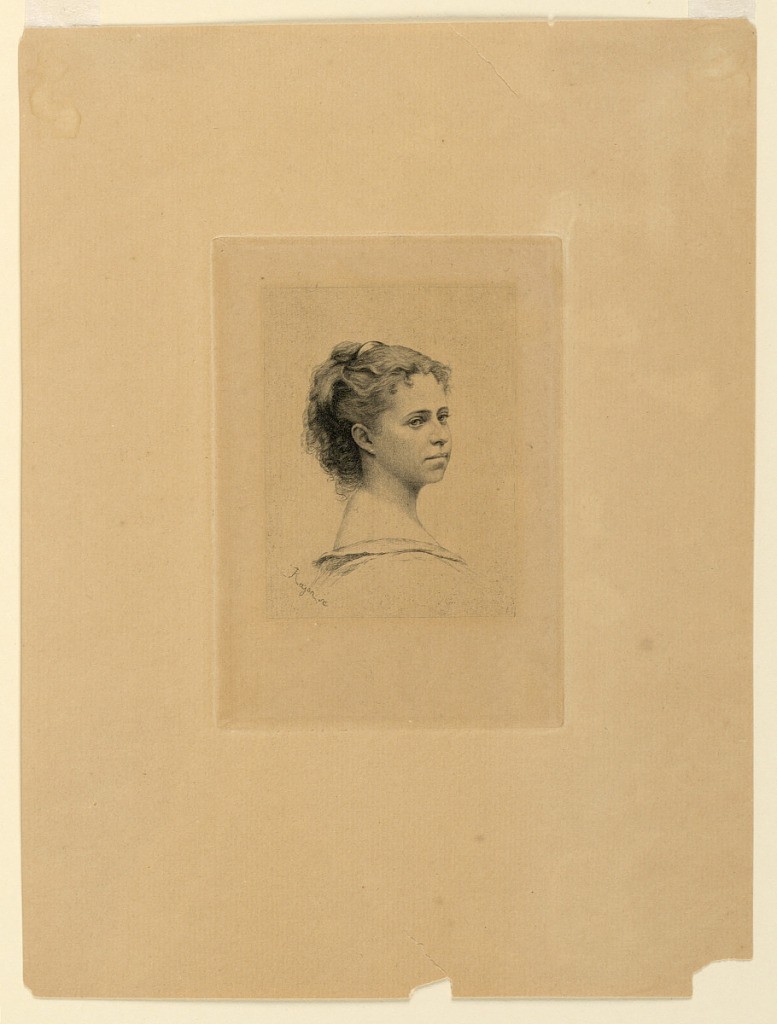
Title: Portrait of Mlle. Delaporte
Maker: Paul-Adolphe Rajon, French, 1842 - 1888
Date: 1870
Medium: Etching on cream-colored paper
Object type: Print
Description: Head of a young woman, facing one quarter to the right. Her hair is gathered at the back with a ribbon. Inscribed, lower left: "Rajon sc."